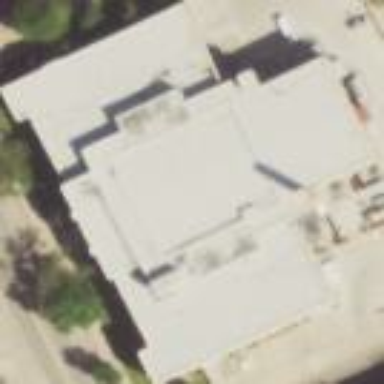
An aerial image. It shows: School building.